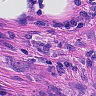
Metastatic tissue present: yes